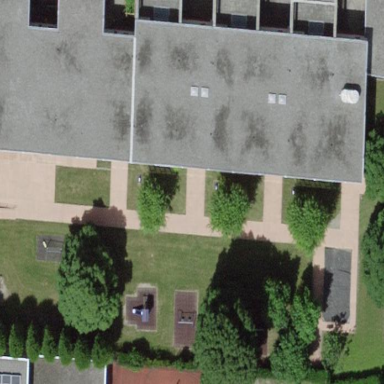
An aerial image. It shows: School.